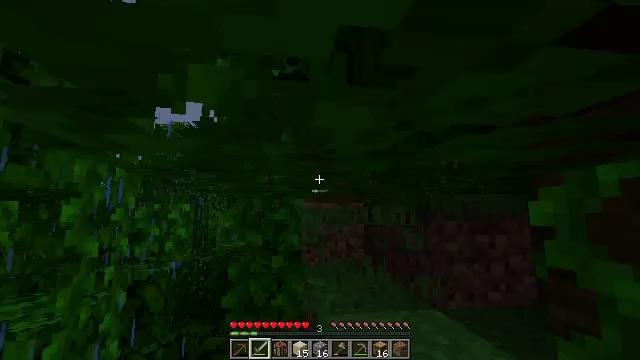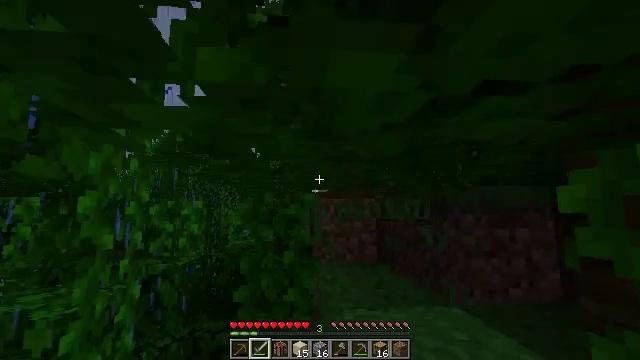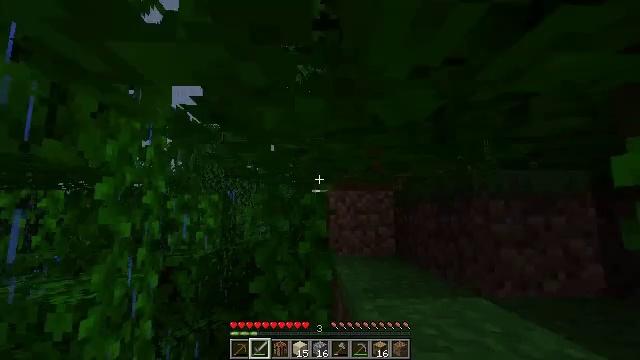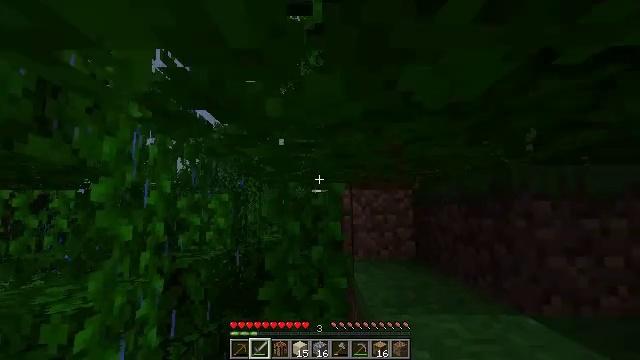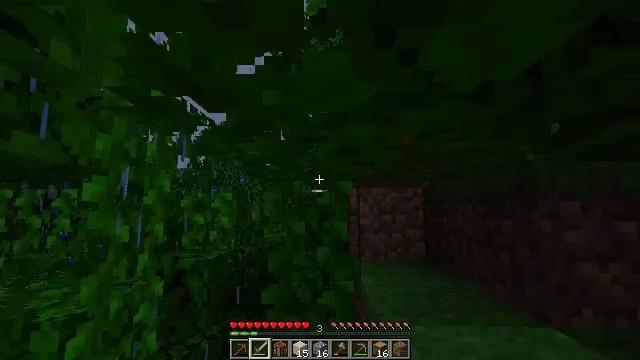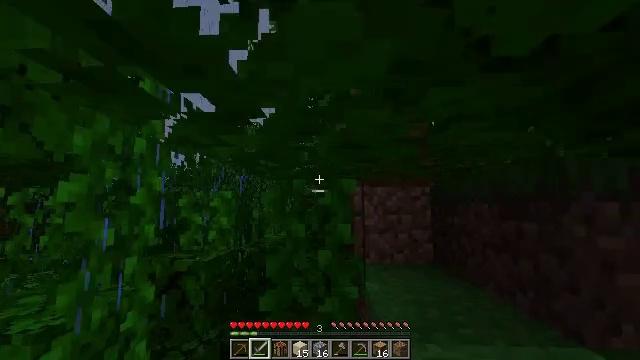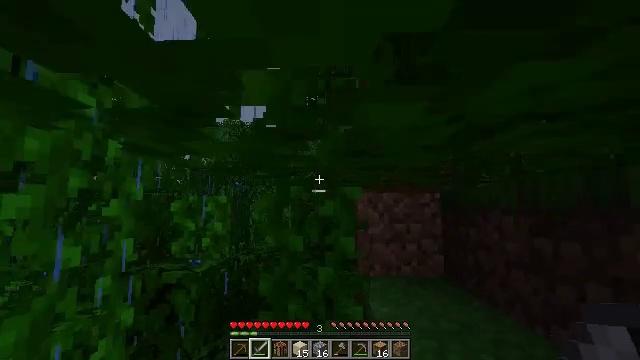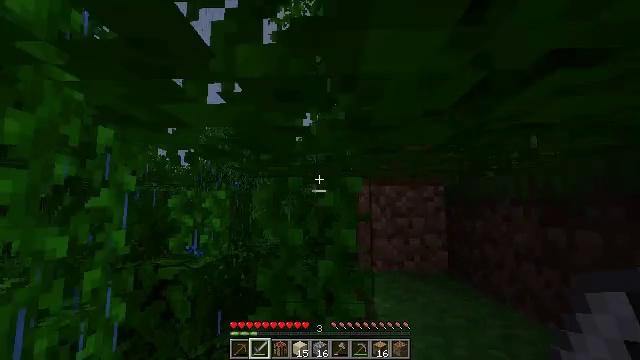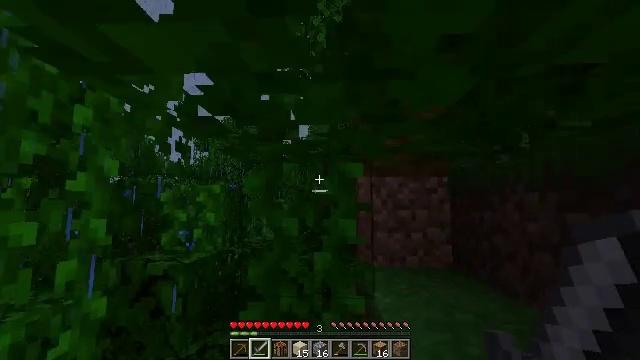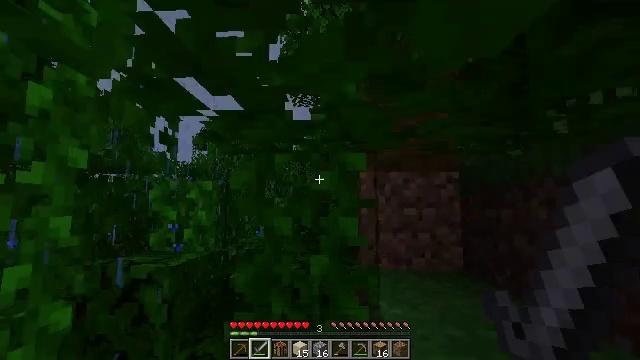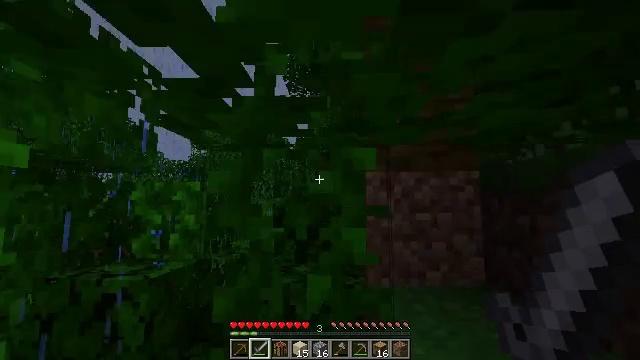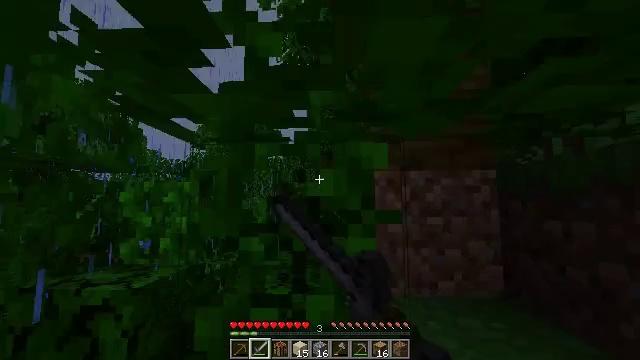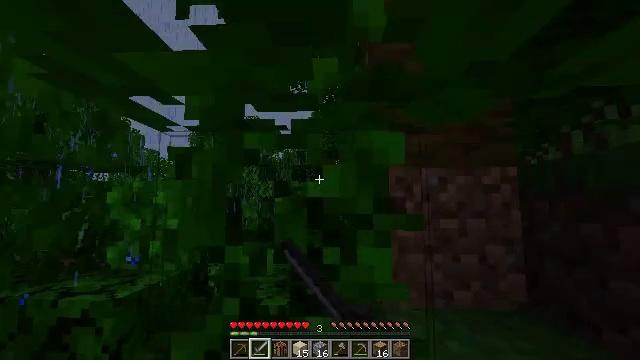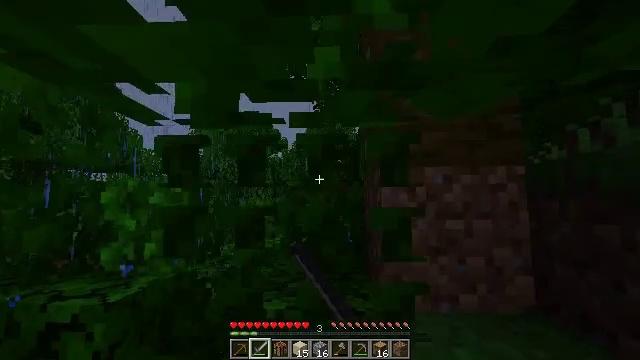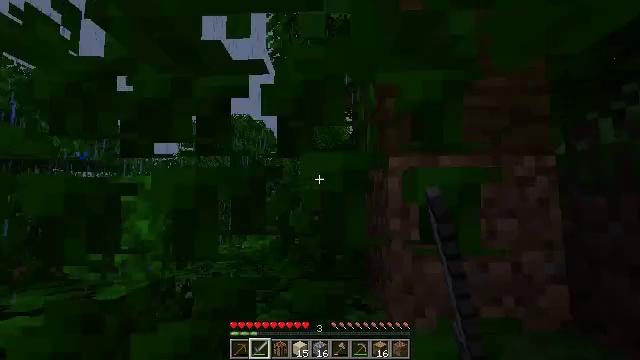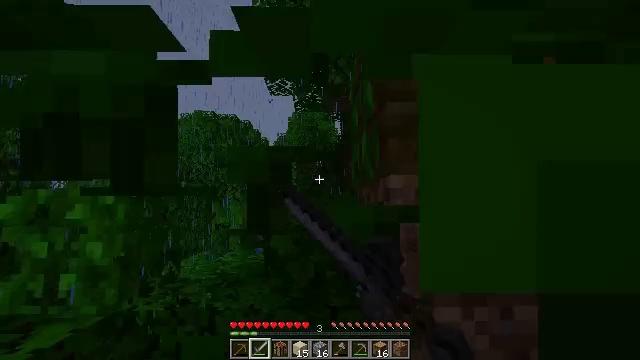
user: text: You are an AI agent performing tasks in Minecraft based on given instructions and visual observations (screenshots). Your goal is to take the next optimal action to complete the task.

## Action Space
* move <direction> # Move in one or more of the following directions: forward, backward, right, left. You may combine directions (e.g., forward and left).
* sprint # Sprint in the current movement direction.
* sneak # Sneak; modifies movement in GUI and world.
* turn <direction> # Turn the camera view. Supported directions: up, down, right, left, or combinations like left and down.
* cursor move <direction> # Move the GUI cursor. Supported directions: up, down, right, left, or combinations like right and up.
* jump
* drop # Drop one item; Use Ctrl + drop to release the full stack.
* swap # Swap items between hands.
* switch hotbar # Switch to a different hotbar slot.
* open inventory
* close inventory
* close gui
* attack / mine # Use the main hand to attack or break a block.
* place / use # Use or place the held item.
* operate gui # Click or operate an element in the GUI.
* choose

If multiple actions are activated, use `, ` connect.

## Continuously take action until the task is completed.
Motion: motion action
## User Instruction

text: Retrieve vines from walls or cliffs.
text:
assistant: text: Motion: move forward, turn left, jump
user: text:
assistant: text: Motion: move forward, turn left, jump
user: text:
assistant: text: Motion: move forward, turn left, jump
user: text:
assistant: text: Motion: move forward, turn left, jump
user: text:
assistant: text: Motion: move forward, jump
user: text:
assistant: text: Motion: move forward, jump
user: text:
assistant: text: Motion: move forward, jump
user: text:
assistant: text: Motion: move forward, jump
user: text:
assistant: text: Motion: move forward, jump
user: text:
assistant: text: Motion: move forward, attack / mine, jump
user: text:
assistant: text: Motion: move forward, attack / mine, jump
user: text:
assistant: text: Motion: move forward, attack / mine, jump
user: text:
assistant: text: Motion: move forward, attack / mine, jump
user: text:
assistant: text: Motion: move forward, turn right, attack / mine, jump
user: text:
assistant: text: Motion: move forward, turn right, attack / mine, jump
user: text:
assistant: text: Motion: move forward, turn right, attack / mine, jump
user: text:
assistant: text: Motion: move forward, turn right and up, attack / mine, jump
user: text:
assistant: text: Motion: move forward, turn right and up, attack / mine, jump
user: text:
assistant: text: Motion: attack / mine, jump